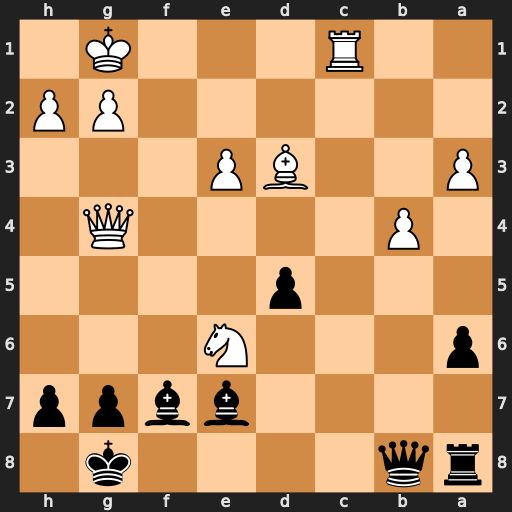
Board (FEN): rq4k1/4bbpp/p3N3/3p4/1P4Q1/P2BP3/6PP/2R3K1
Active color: b
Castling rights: -
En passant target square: -
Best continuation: Qe5 Qxg7+ Qxg7 Nxg7 Kxg7